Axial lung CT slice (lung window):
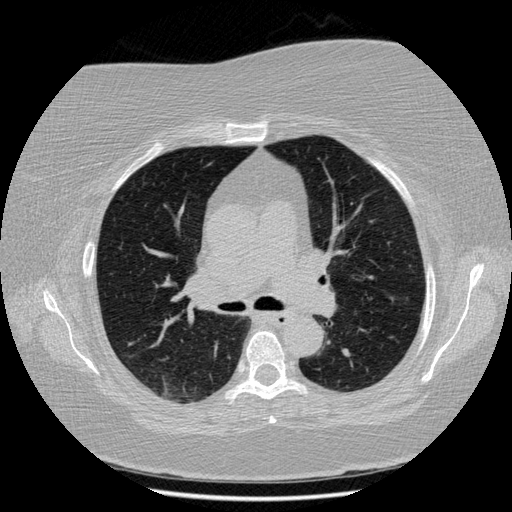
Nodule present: no